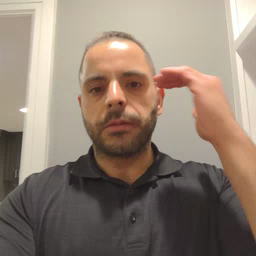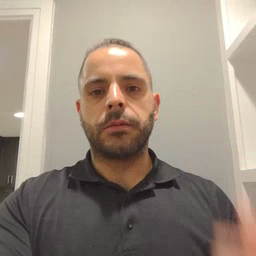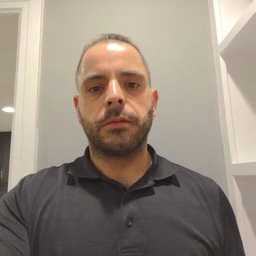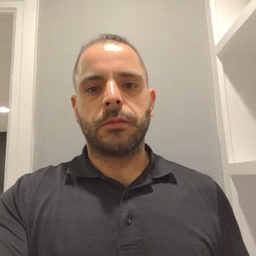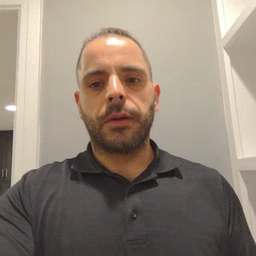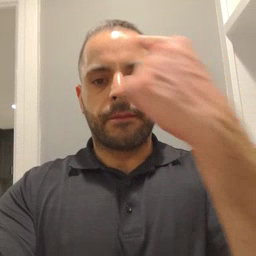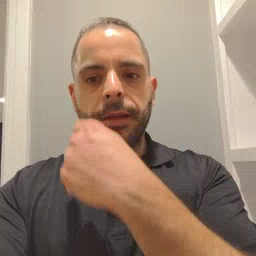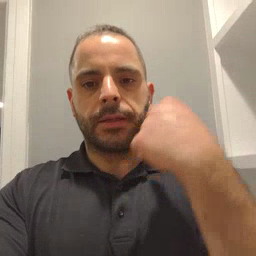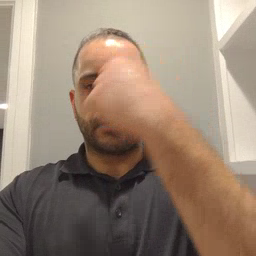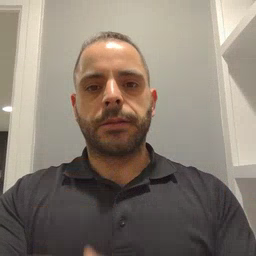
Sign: face